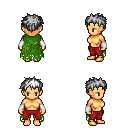
a pixel art fantasy rpg character, female body template, human, tanned skin, green tattered cape, red pants, white bedhead hairstyle, white cloth bracers, four views (front, back, left, right), 2x2 character sprite sheet, small pixel art, hard edges, no anti-aliasing